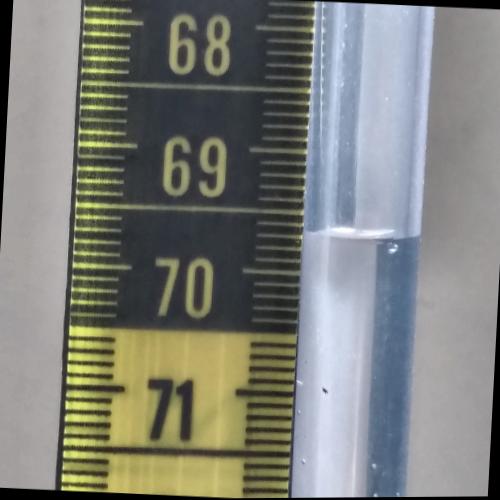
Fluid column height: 69.7 cm